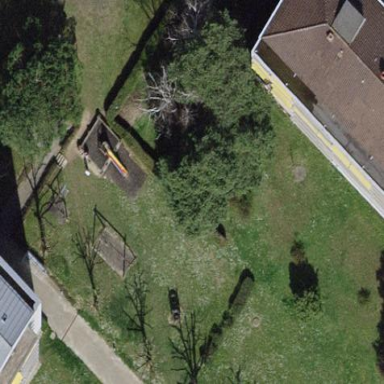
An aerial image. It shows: Playground area for leisure activities on the land.